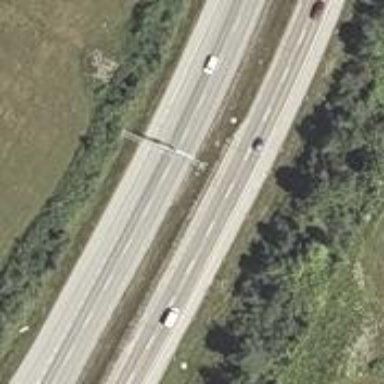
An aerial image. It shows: Motorway junction.